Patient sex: F
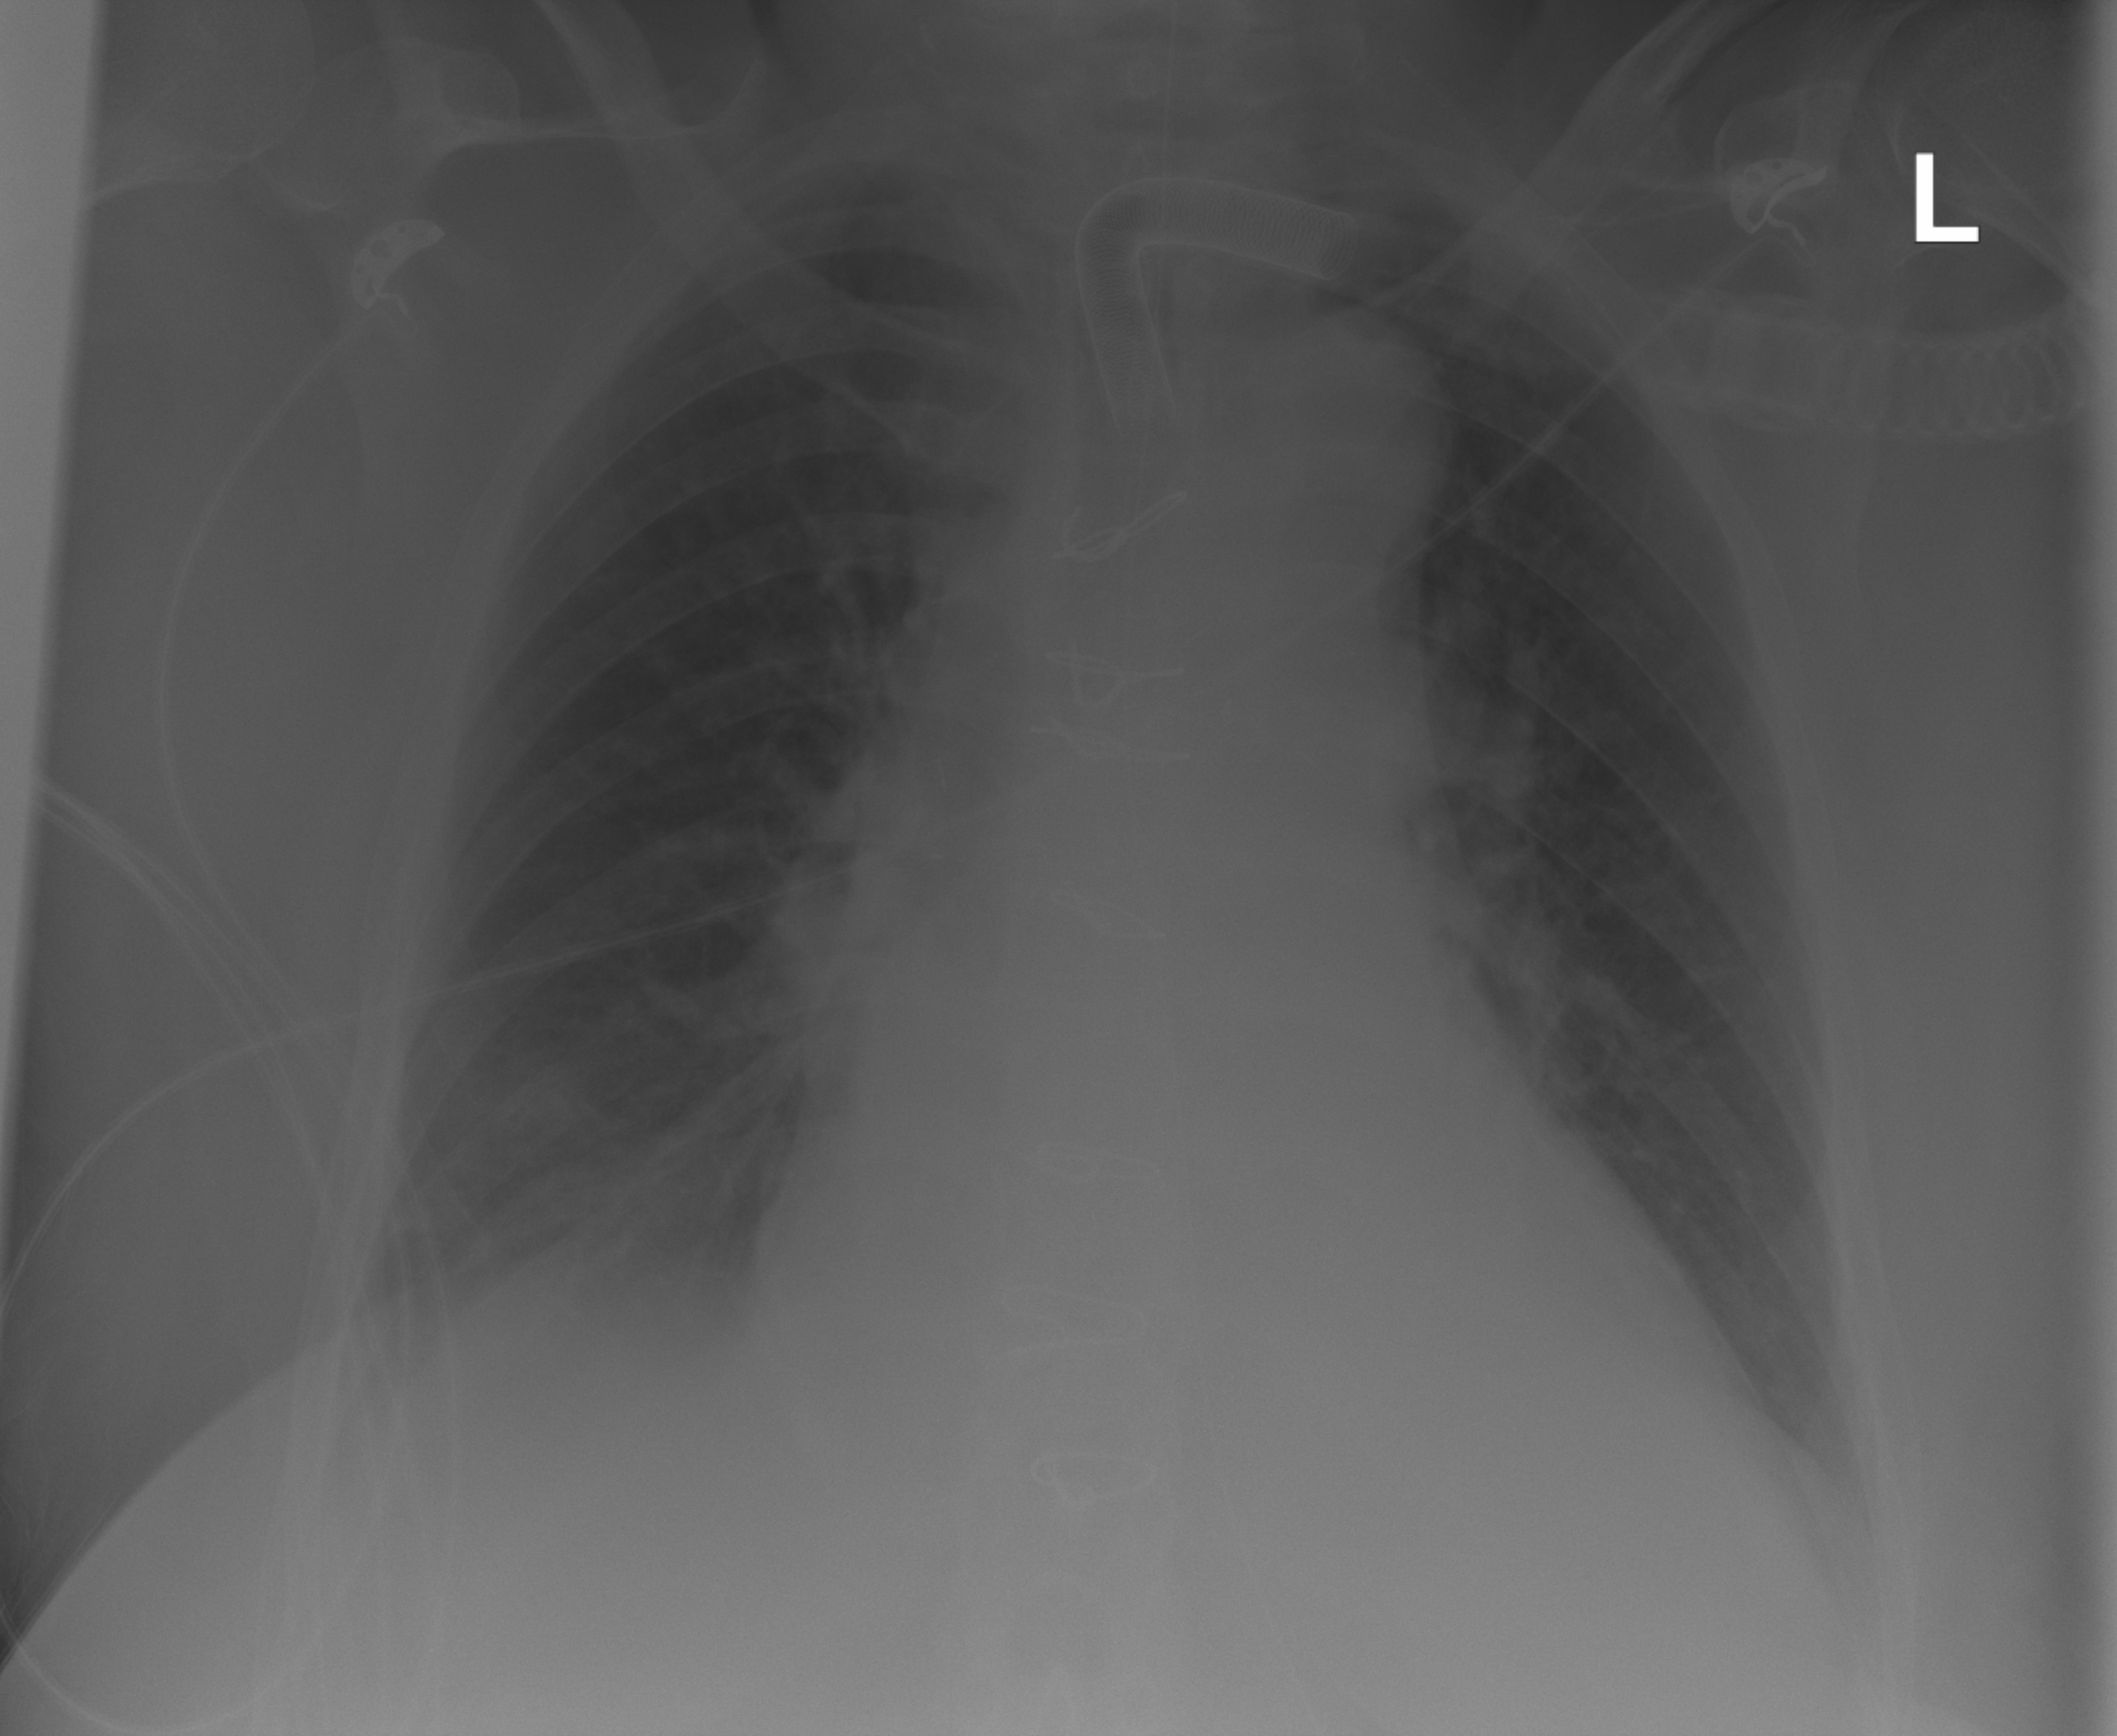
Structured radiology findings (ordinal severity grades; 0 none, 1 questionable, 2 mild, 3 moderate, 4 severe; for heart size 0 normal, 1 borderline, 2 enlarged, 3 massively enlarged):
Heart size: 2
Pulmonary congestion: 0
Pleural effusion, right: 2
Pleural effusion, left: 0
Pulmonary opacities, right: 1
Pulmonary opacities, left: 0
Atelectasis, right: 0
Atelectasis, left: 0